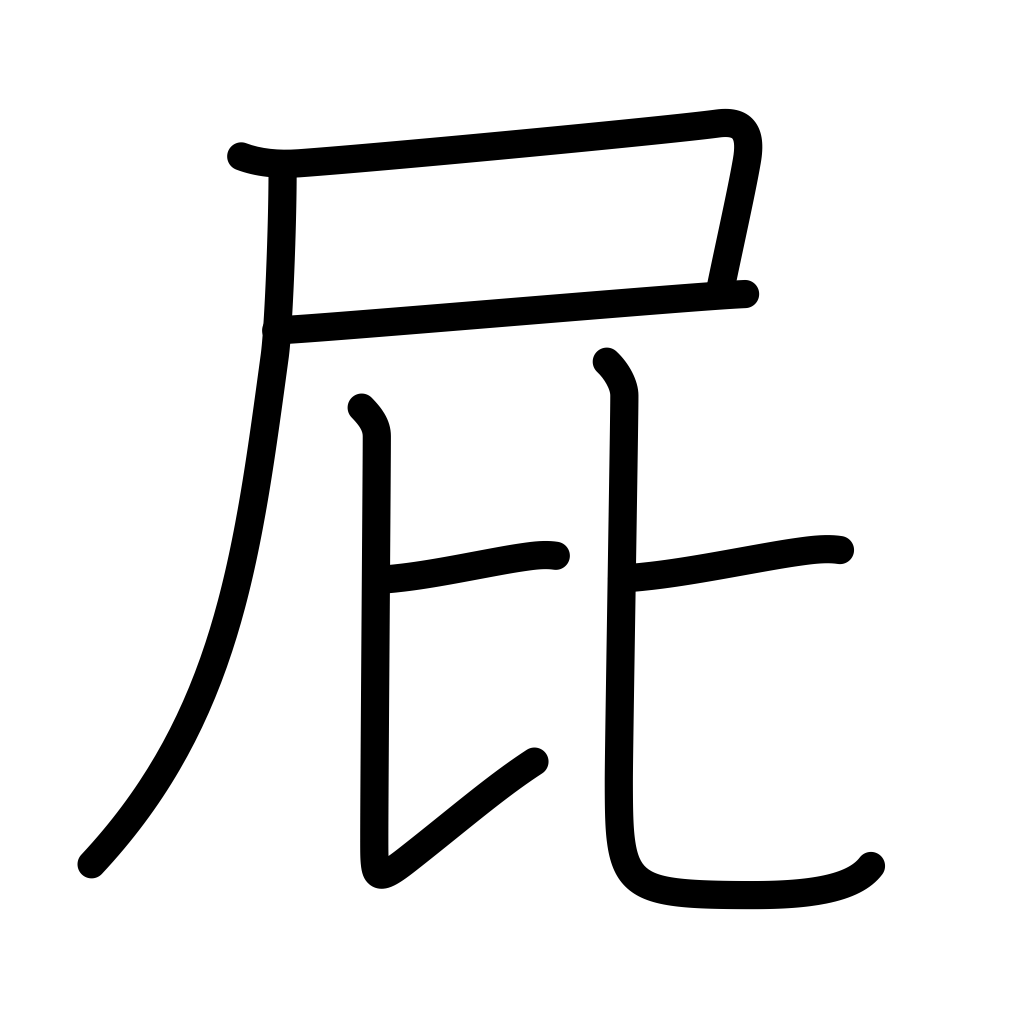
Meaning: fart, passing gas